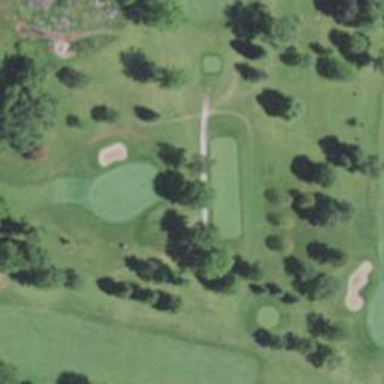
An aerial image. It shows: Path designated for golf carts.